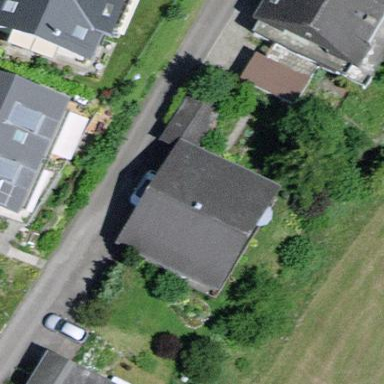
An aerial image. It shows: Residential building.